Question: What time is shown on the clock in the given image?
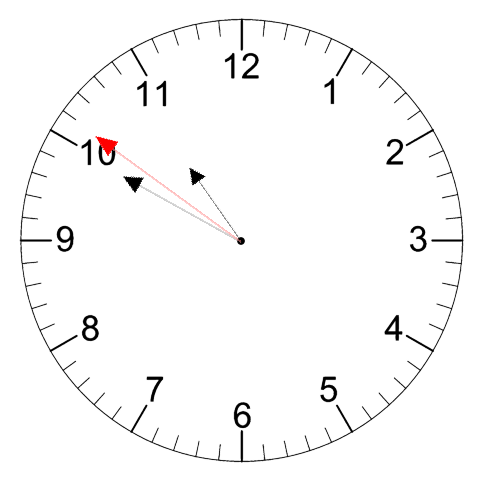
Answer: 10:49:51